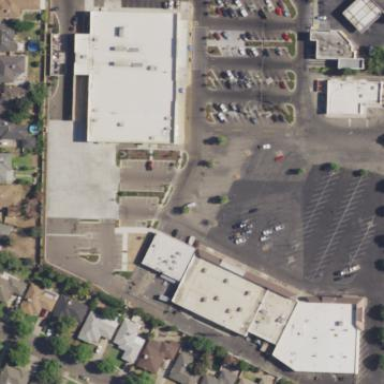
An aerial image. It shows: Commercial area with second use as neighborhood shopping center.